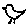
Label: bird